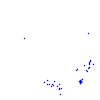
Particle: proton